Field crop: maize
Growth stage: 2
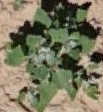
Species: chenopodium